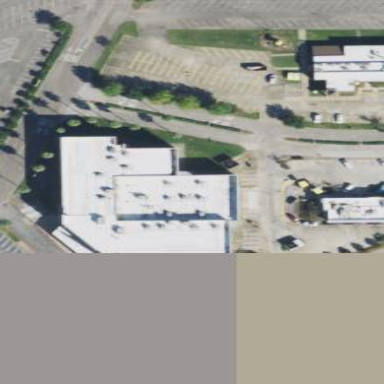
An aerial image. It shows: Cinema building.